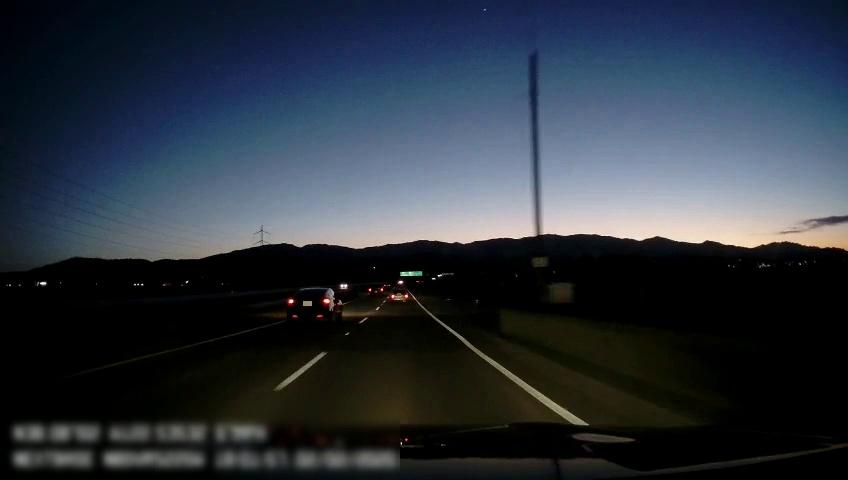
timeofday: Dusk/Dawn/Twilight
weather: Sunny
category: Drivable Space
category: Vehicles | Car
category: Vehicles | Car
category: Vehicles | Car
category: Lanes | Current Lane
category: Lanes | Current Lane
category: Lanes | Alternate Lane
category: Traffic | Signs